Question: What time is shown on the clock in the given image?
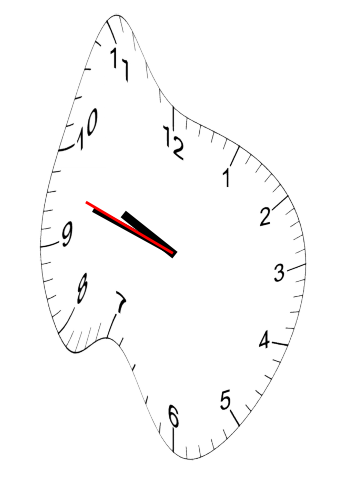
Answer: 09:47:48